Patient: sex M, age 30
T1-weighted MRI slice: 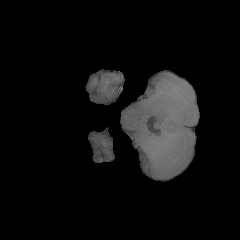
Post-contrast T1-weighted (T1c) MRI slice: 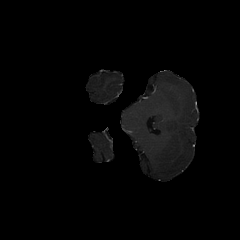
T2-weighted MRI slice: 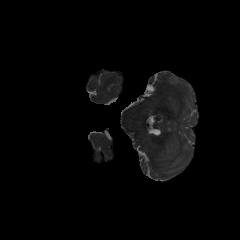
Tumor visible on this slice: no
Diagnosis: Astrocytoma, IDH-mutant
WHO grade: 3